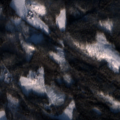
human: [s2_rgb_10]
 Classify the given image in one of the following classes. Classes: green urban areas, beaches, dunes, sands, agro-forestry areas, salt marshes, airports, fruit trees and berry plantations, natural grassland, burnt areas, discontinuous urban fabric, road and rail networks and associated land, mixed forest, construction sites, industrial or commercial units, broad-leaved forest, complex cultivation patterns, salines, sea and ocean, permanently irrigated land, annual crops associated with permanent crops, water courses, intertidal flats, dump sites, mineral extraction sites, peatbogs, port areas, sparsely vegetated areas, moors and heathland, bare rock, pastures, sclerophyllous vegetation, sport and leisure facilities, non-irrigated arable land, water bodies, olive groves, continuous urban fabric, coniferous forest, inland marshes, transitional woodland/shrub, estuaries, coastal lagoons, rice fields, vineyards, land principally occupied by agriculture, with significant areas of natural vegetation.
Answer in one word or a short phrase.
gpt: coniferous forest, mixed forest, transitional woodland/shrub